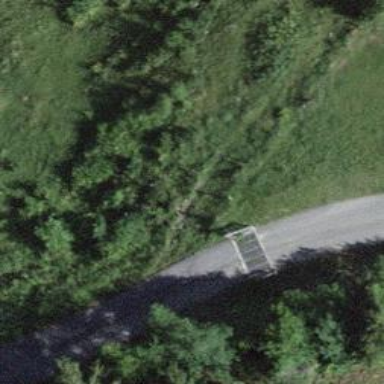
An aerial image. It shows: Cattle grid barrier.